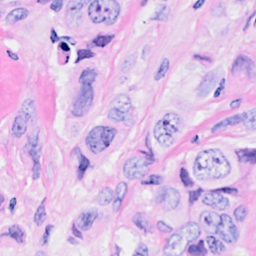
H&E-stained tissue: Breast